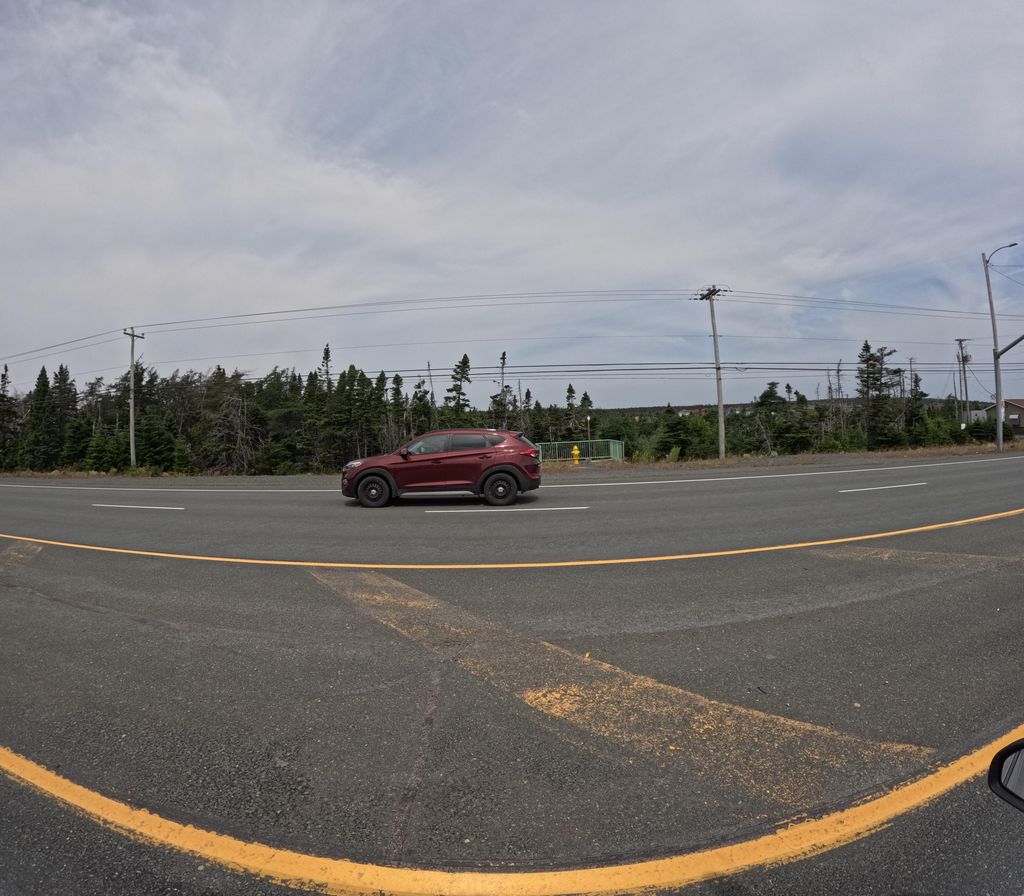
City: st_johns